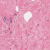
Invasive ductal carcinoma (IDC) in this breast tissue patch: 0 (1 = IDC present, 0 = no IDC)